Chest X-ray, AP view. Patient: 19 years old, sex F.
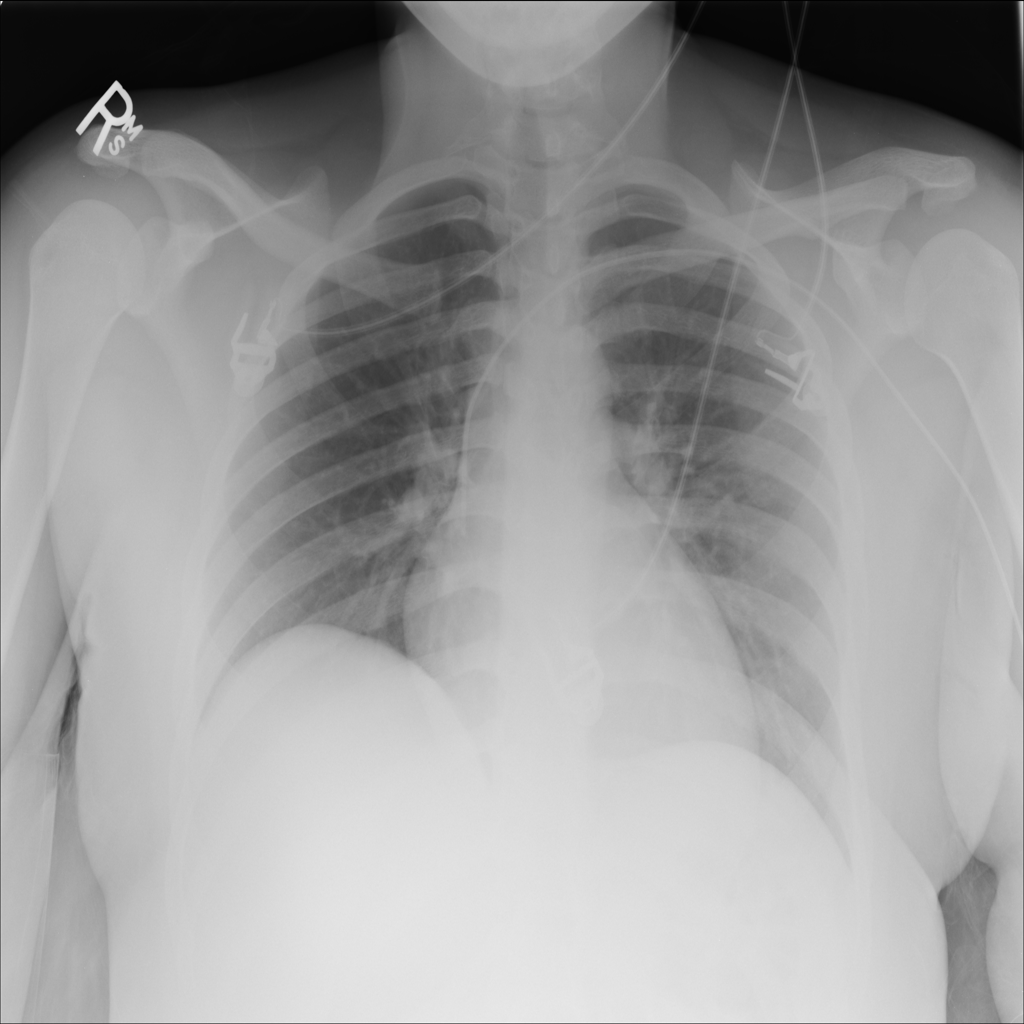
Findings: No Finding